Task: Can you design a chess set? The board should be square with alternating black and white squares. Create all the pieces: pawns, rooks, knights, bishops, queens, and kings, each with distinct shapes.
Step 2336:
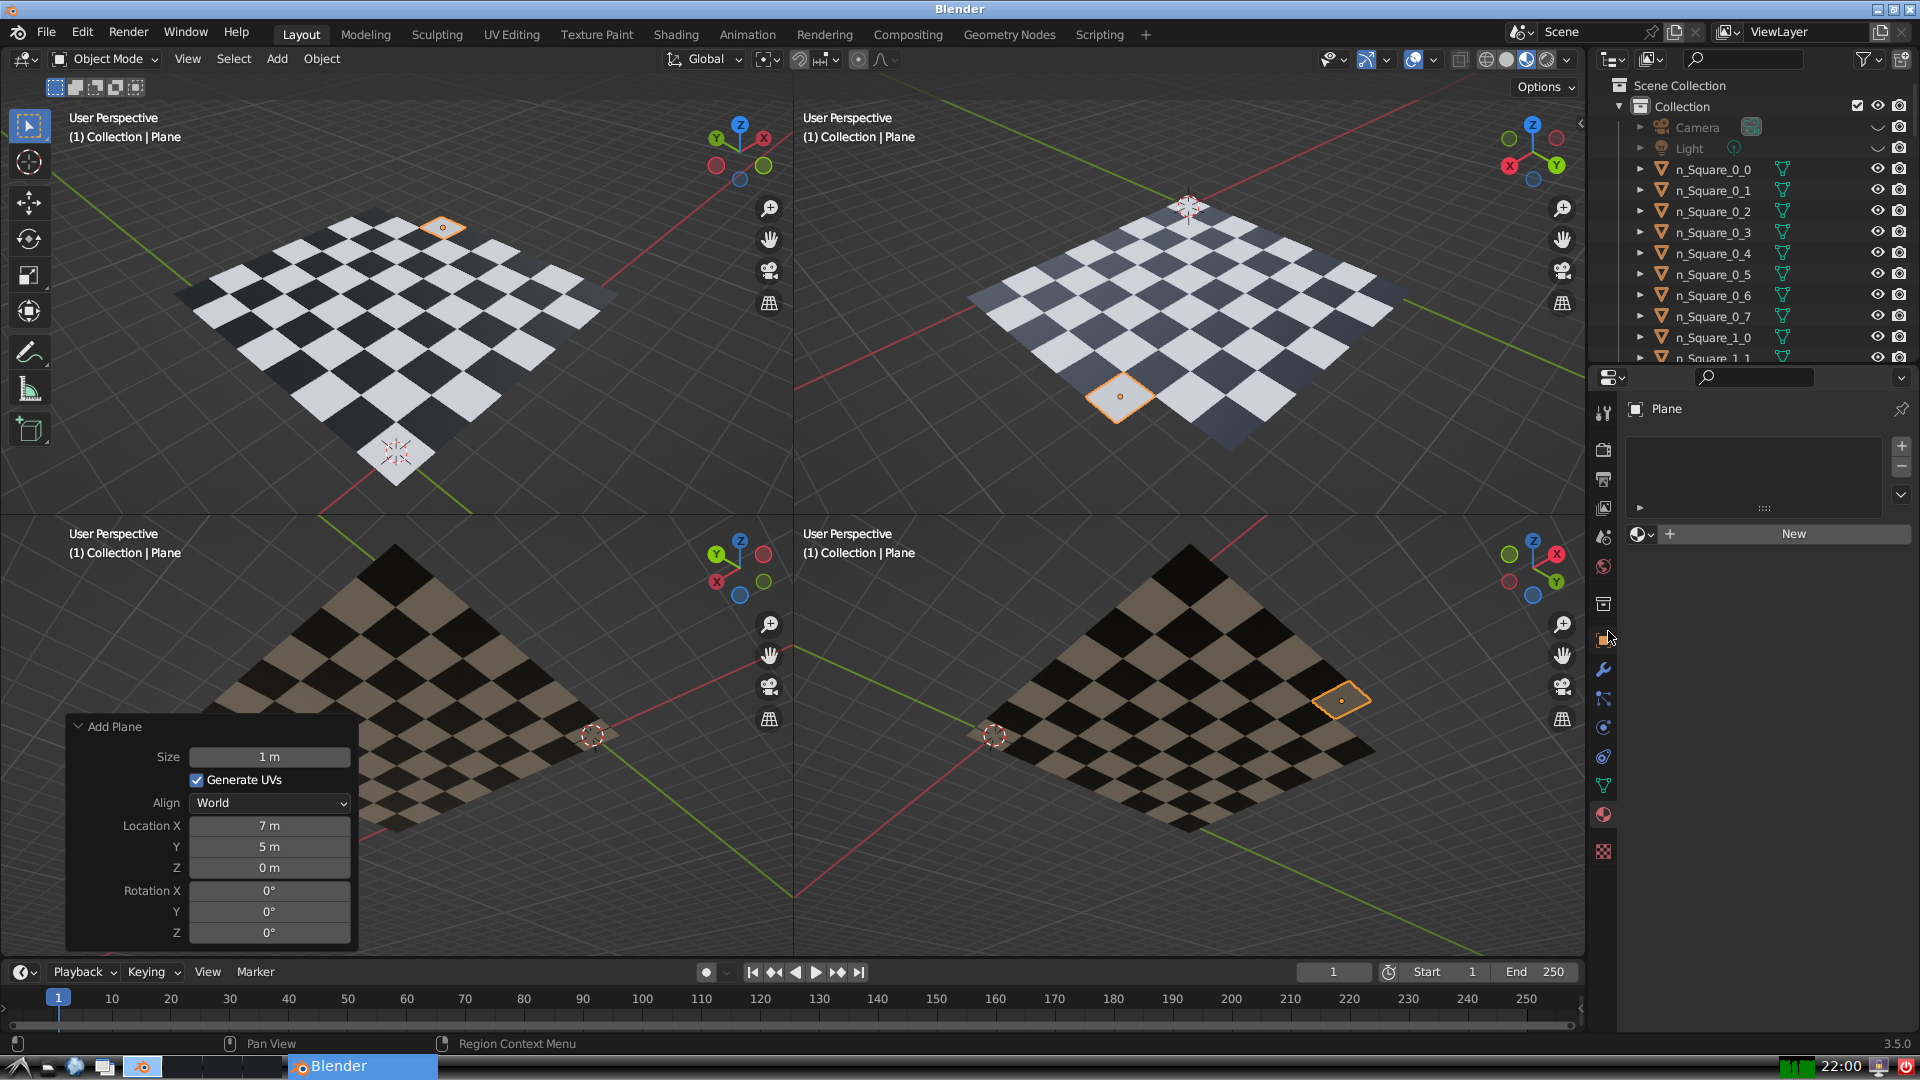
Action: click: no